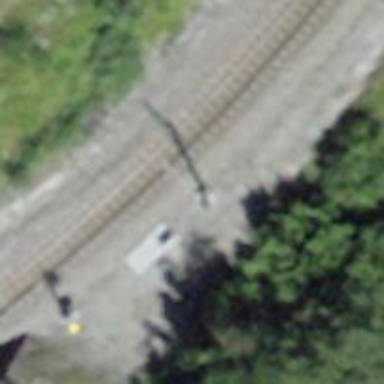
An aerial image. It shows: Catenary mast for power lines.